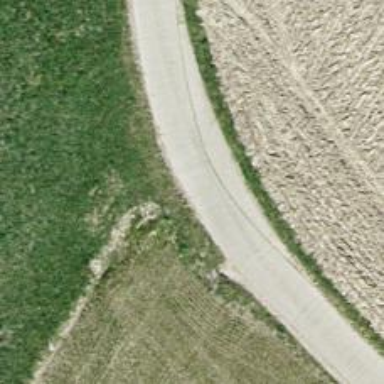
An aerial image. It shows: Concrete track with grade 1 standard.